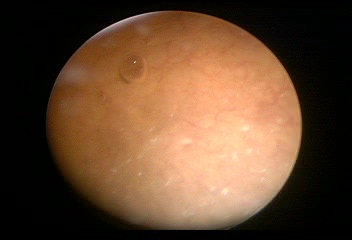
Modality: WLC
Class: Foreign bodies
Subclass: AirBubble
Bladder cancer association: No
Annotated structures: Air bubble